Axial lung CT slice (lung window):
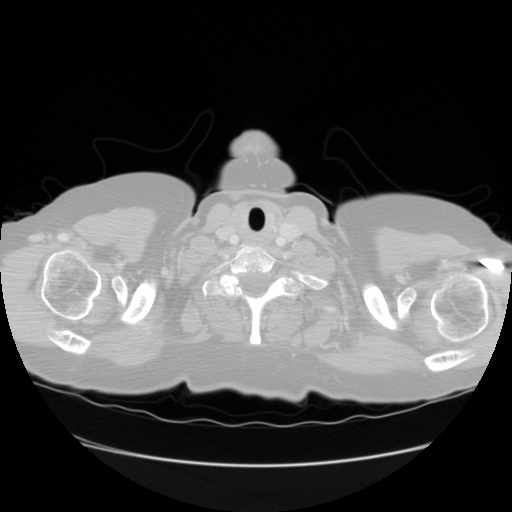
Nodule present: no